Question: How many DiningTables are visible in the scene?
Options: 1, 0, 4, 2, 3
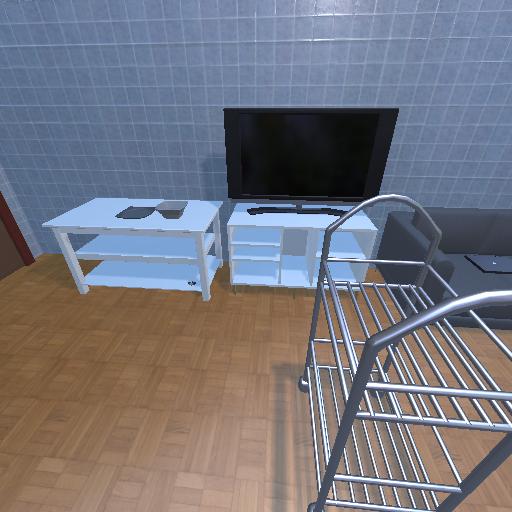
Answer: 1